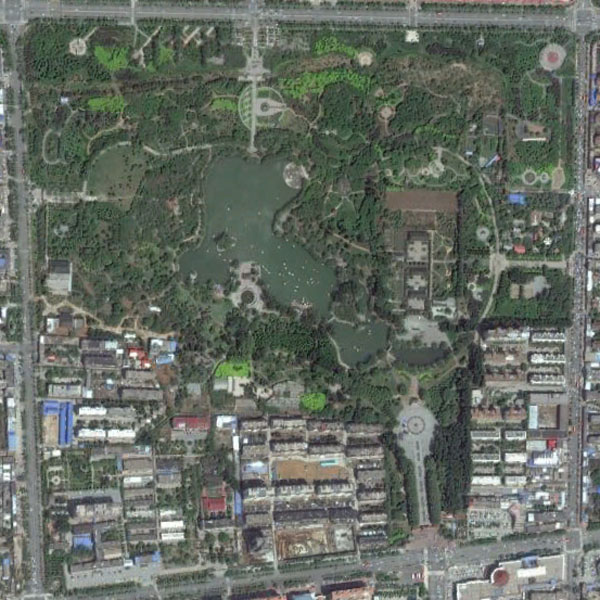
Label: Park